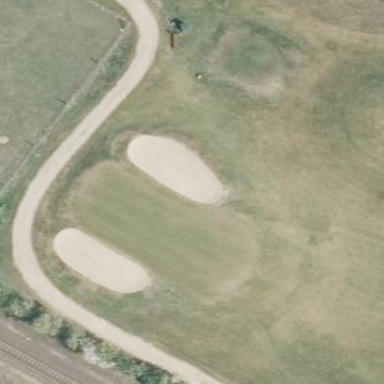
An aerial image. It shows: Golf green.